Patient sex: M
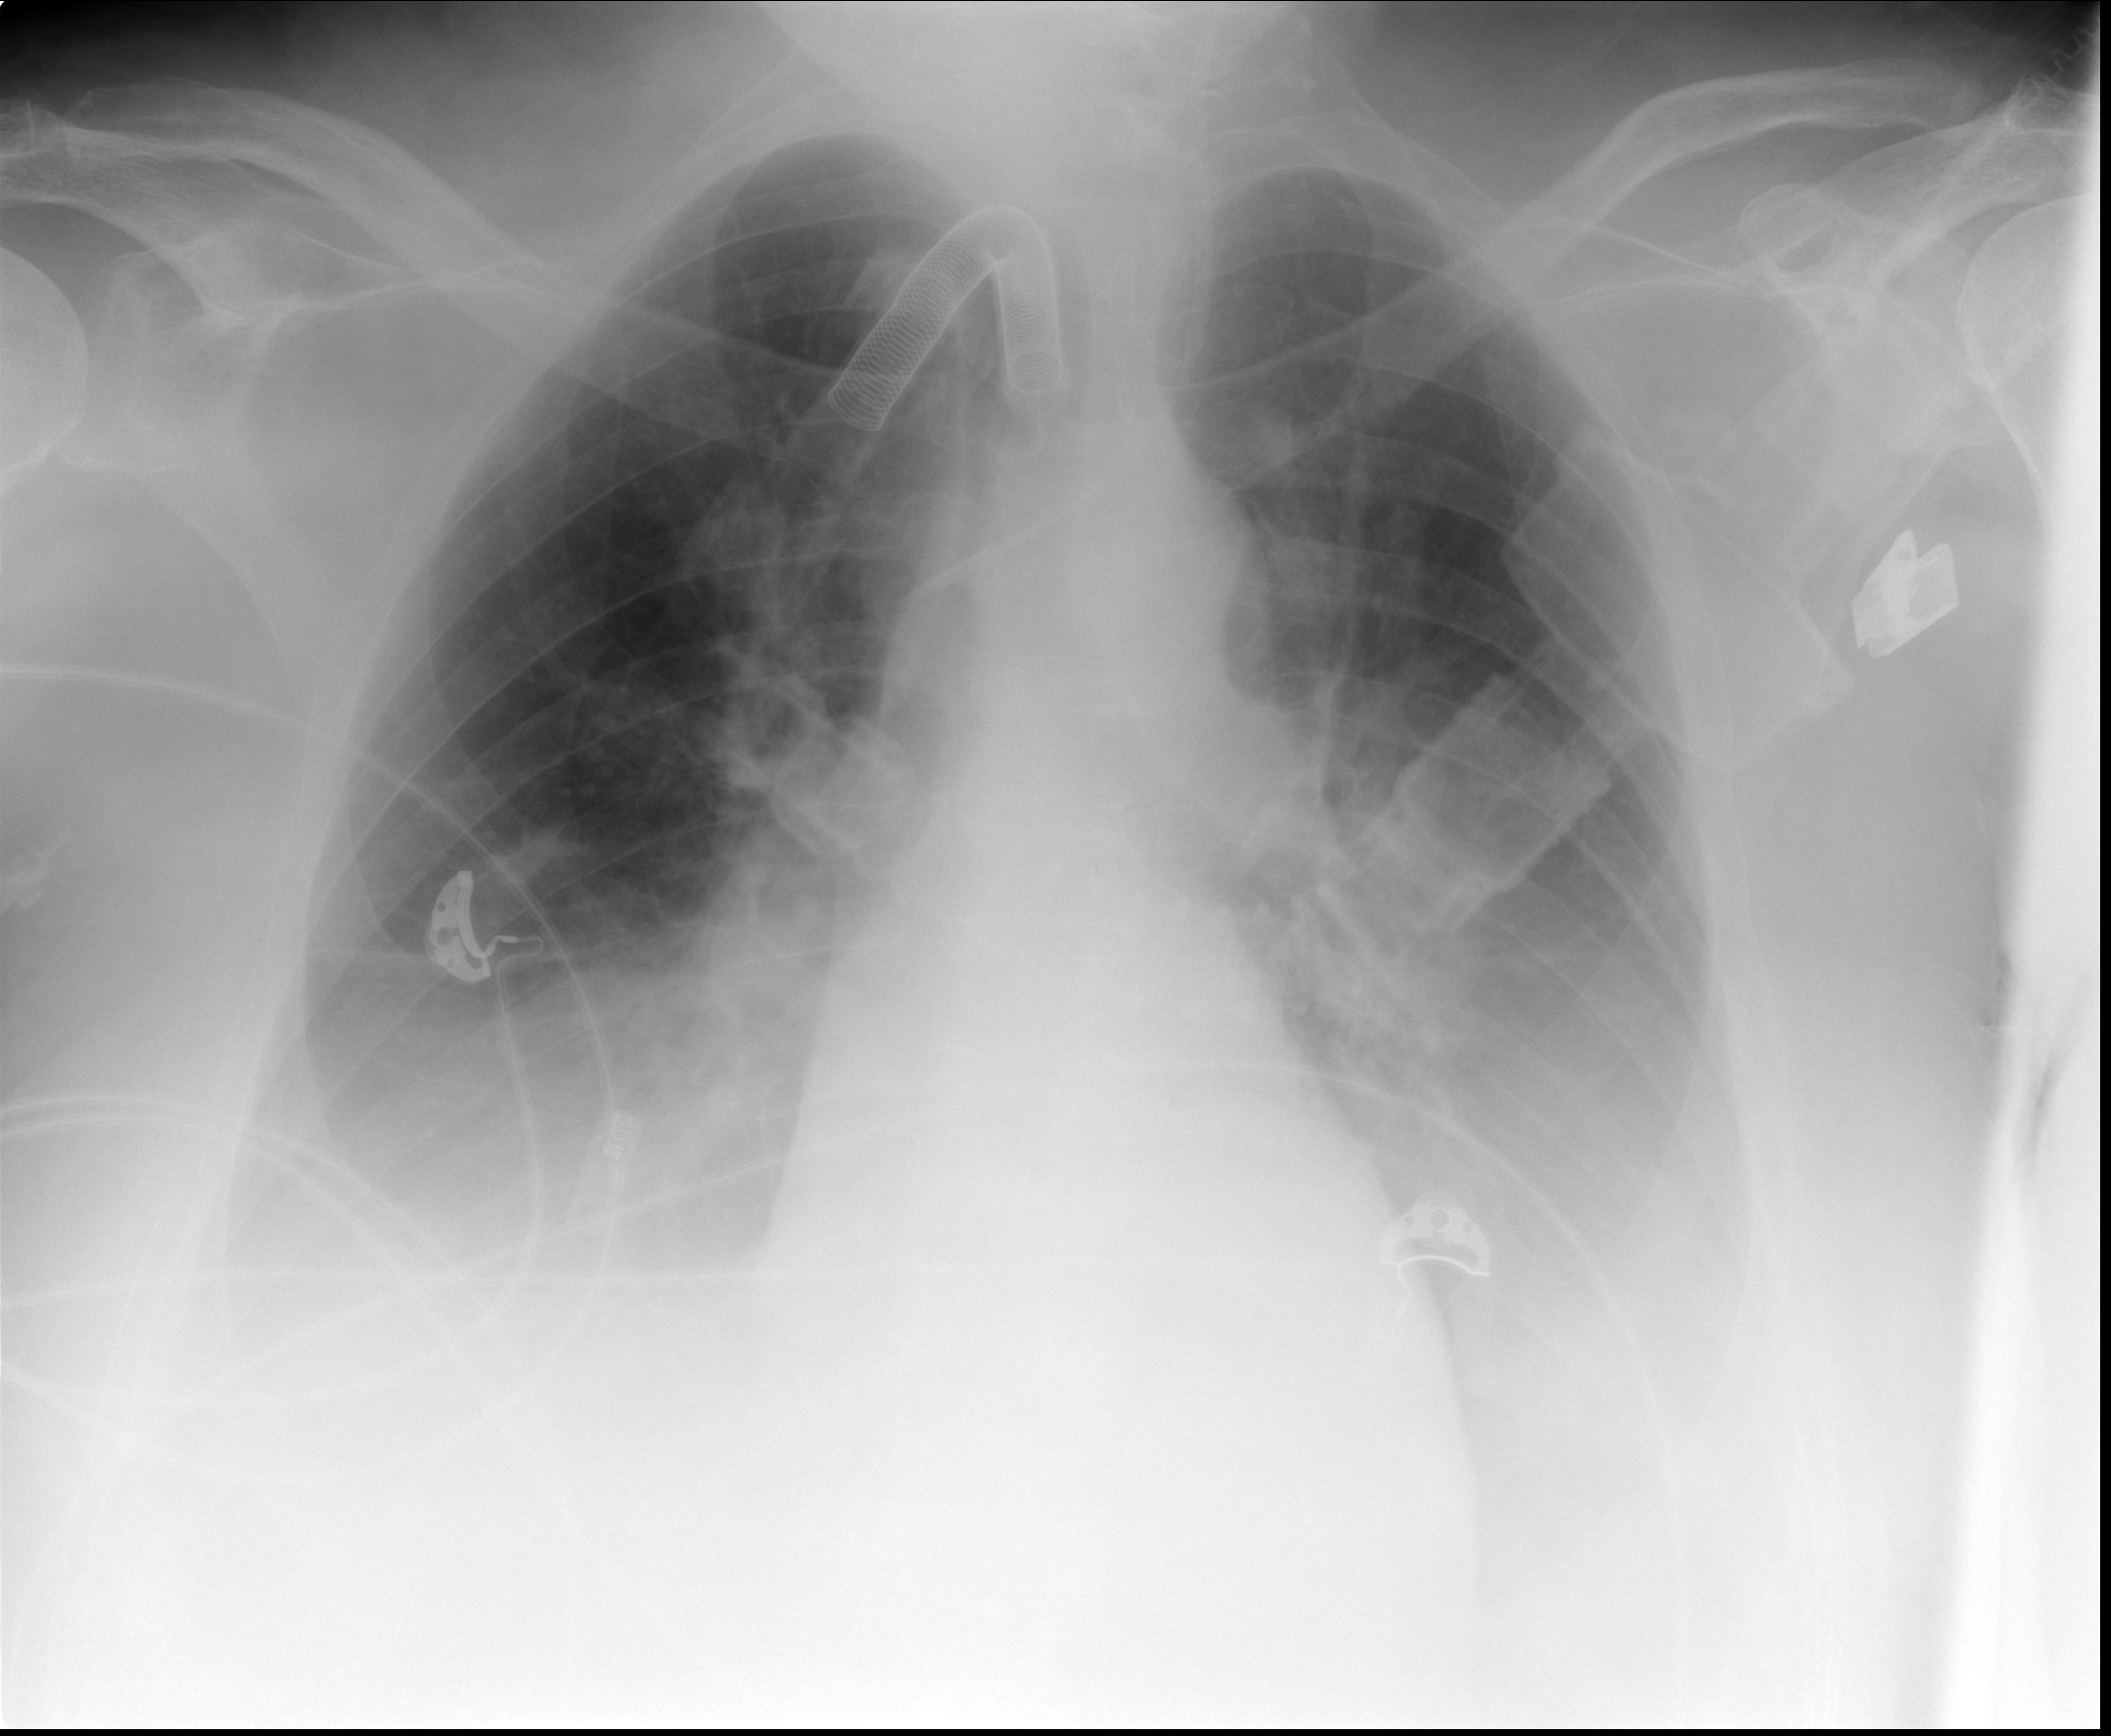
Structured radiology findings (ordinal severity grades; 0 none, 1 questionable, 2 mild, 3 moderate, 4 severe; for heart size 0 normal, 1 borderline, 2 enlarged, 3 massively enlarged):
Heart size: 0
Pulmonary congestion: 0
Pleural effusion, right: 3
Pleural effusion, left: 3
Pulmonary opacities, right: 0
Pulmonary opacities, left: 0
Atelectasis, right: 2
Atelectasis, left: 2